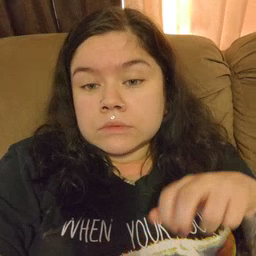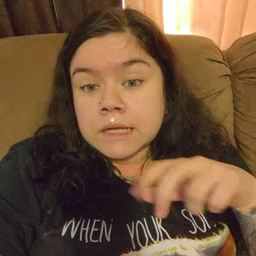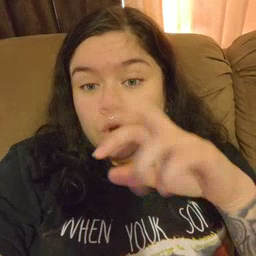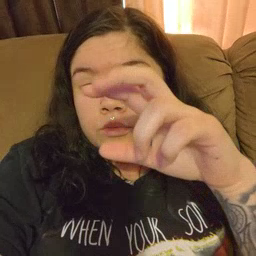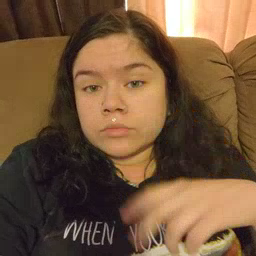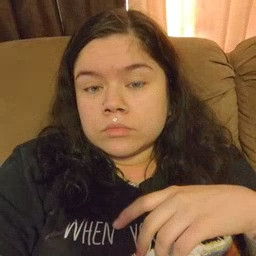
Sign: stairs